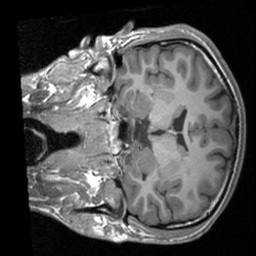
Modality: T1w
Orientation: coronal
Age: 20
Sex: male
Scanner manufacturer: siemens
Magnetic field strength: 3 T
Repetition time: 1.9 s
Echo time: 0.00226 s